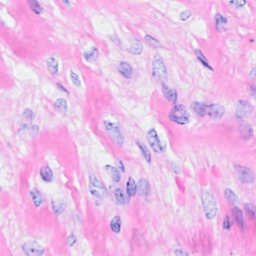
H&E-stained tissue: Breast